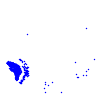
Particle: electron